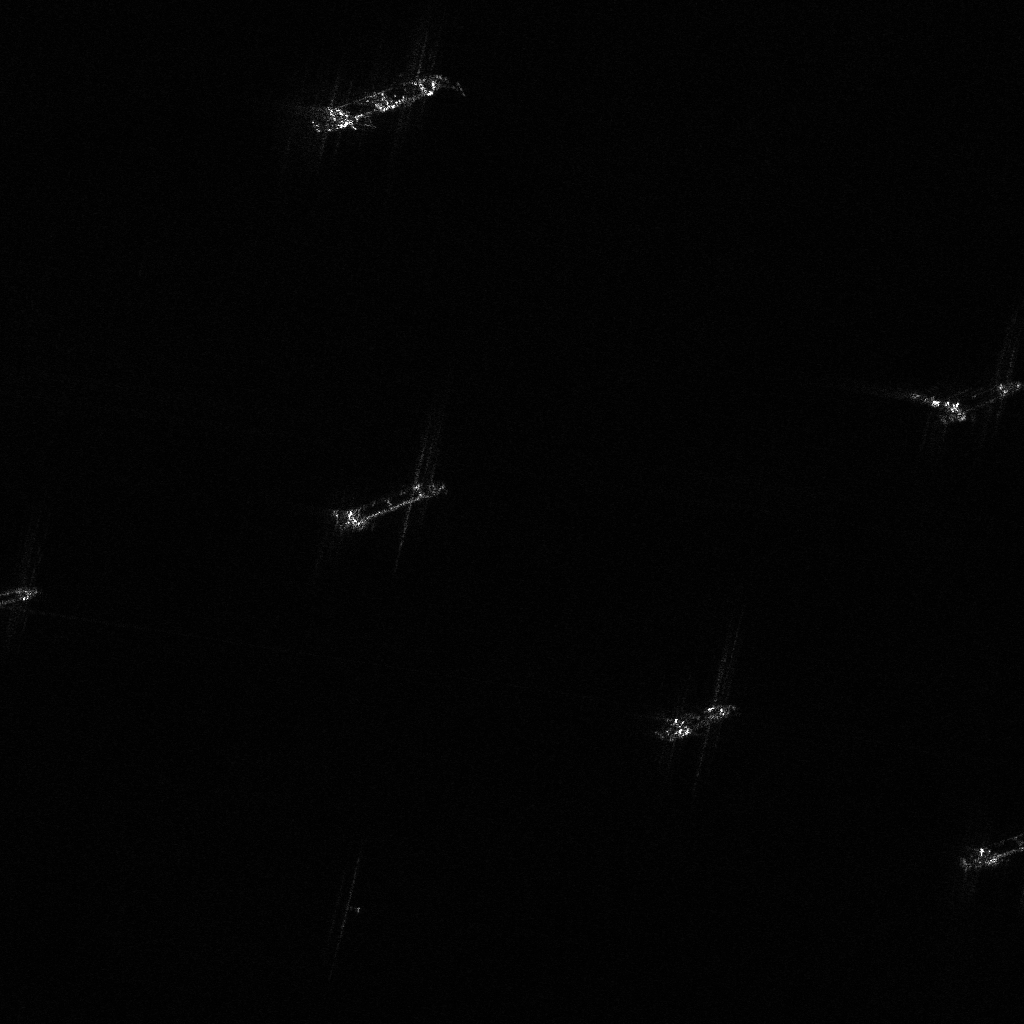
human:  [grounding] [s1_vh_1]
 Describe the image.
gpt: In the satellite image, there is  <ref>1 small ore-oil </ref> <box>[[94, 79, 97, 87, 70]]</box> located at bottom right,  <ref>1 medium dredger </ref> <box>[[95, 34, 97, 43, 60]]</box> located at right,  <ref>1 medium dredger </ref> <box>[[36, 43, 39, 55, 67]]</box> located at center,  <ref>1 medium container </ref> <box>[[66, 66, 68, 74, 67]]</box> located at bottom,  <ref>1 small dredger </ref> <box>[[2, 55, 3, 60, 80]]</box> located at left,  <ref>1 small ore-oil </ref> <box>[[35, 2, 38, 17, 71]]</box> located at top.